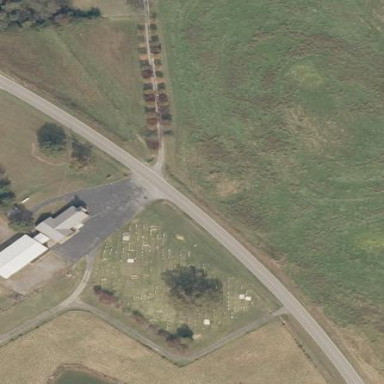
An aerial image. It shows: Grave yard.